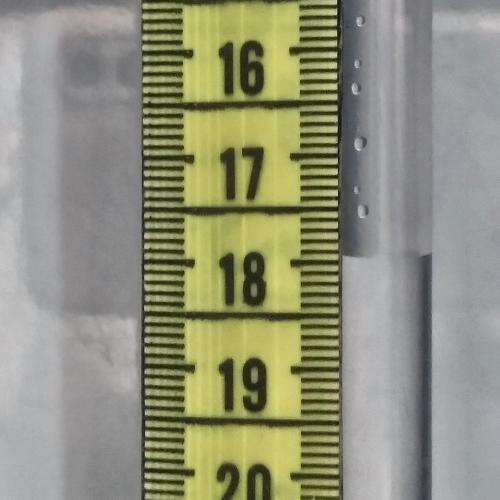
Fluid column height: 18.0 cm